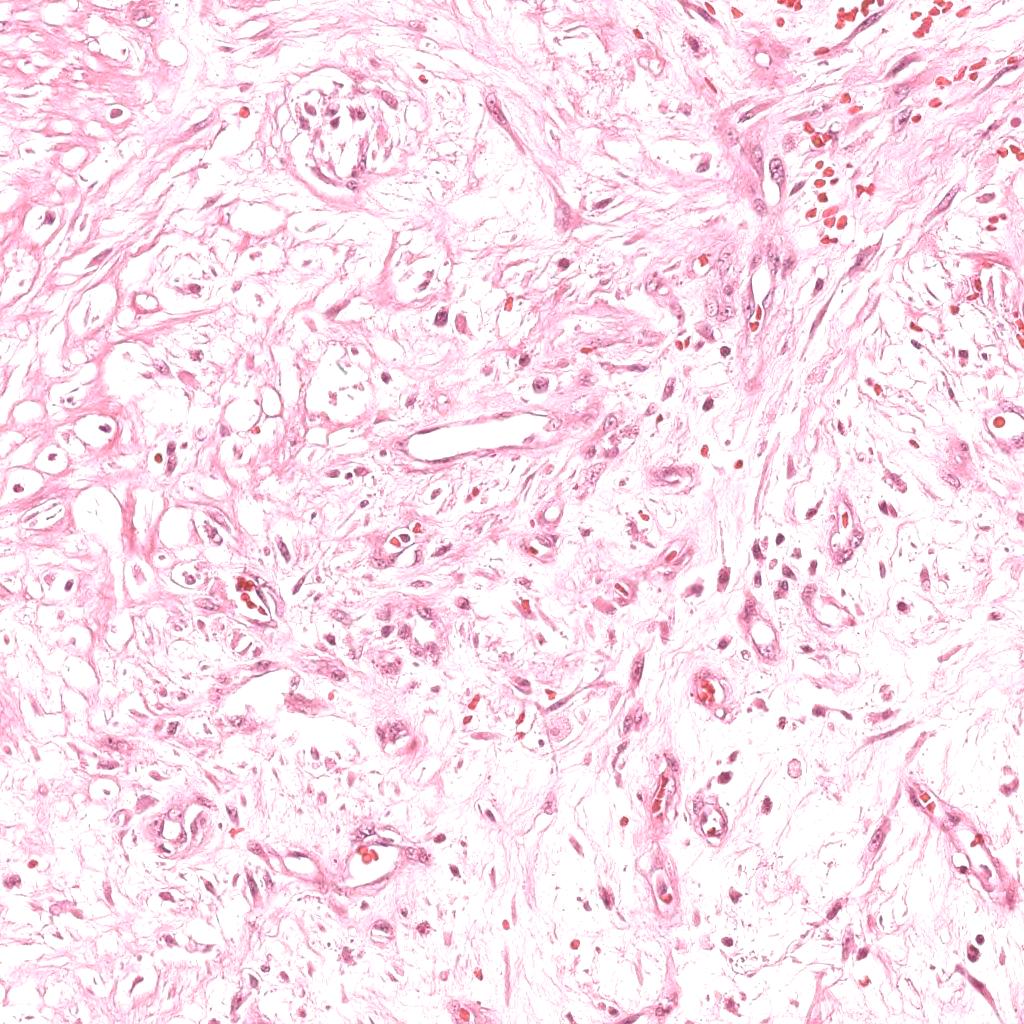
Label: Non-Viable-Tumor